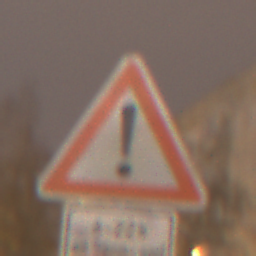
Verkehrszeichen: Gefahrenstelle
Zusatzzeichen unten: ZeitangabenMitBeschraenkungAufWochentage4
Umgebung: Outdoor, Urban
Tageszeit: Night
Wetter: Overcast
Licht: Artificial
Jahreszeit: Winter
Kontrast: MediumContrast